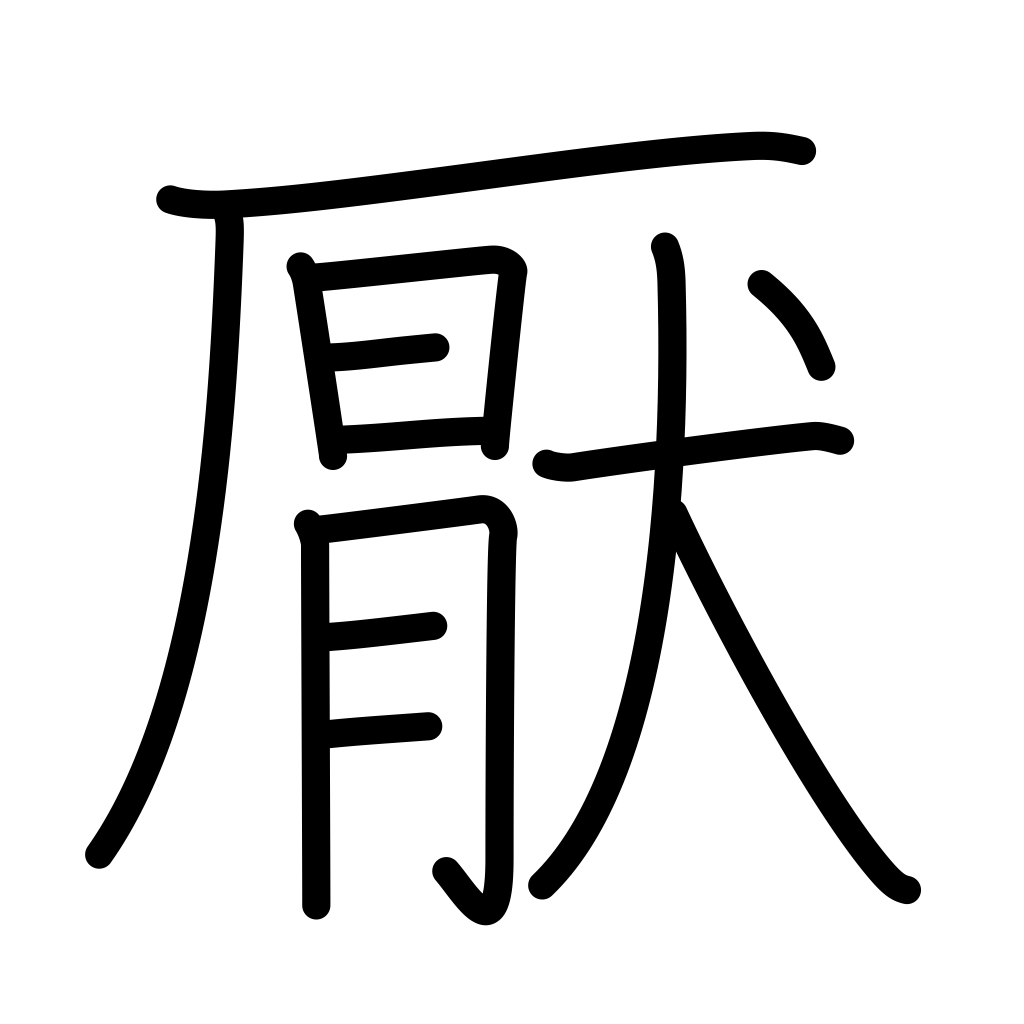
Meaning: get tired of, satiate, bore, dislike, disagreeable, unwelcome